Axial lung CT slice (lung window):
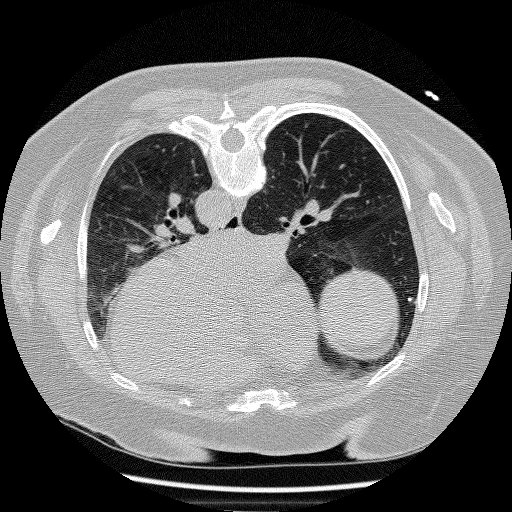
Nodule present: no